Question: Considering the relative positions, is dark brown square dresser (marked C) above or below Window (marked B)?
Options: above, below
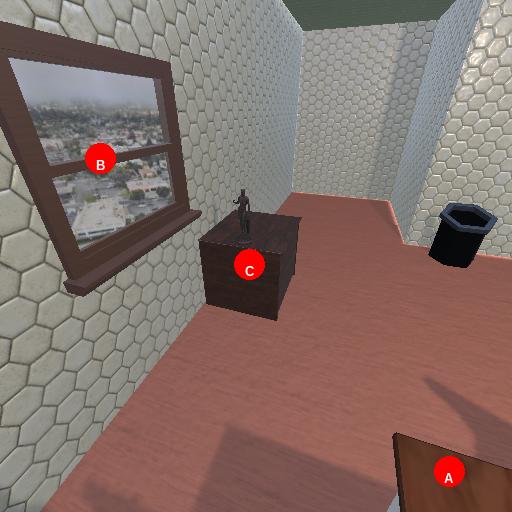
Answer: above